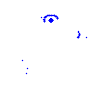
Particle: pion